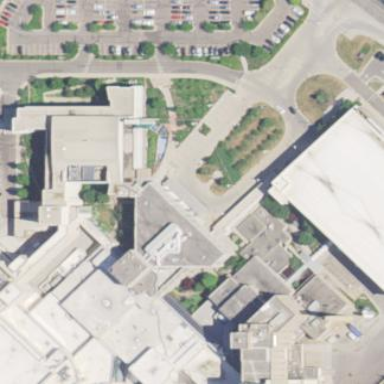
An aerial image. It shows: Healthcare facility identified as hospital.